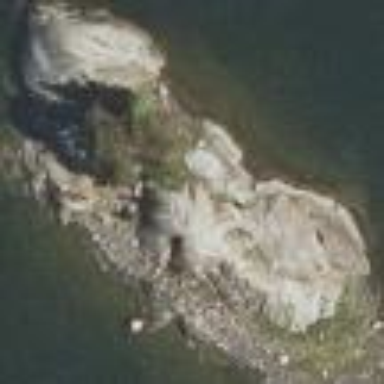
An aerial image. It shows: Islet with bare rock coastline.